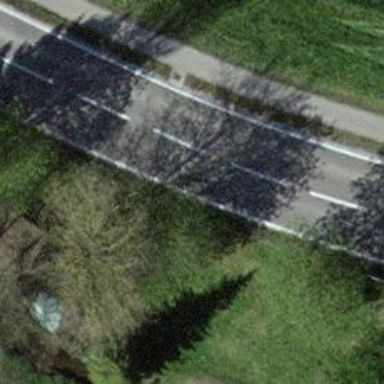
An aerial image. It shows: Secondary road with asphalt surface and cycle track on the right.